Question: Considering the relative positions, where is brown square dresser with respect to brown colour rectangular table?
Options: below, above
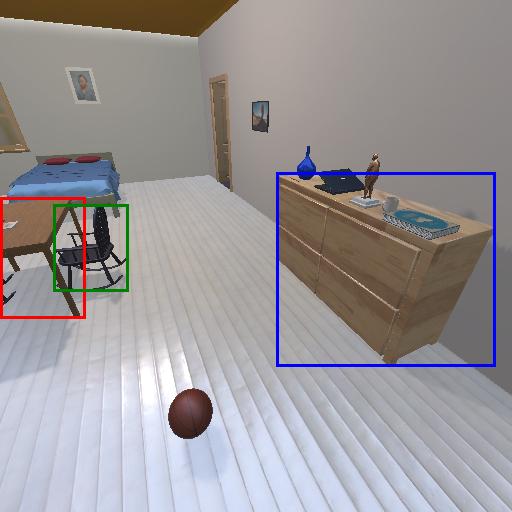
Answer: below